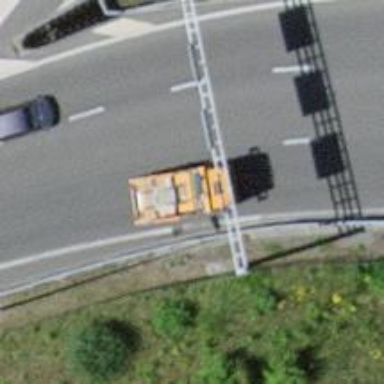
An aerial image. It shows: Traffic sign is visible in the image.